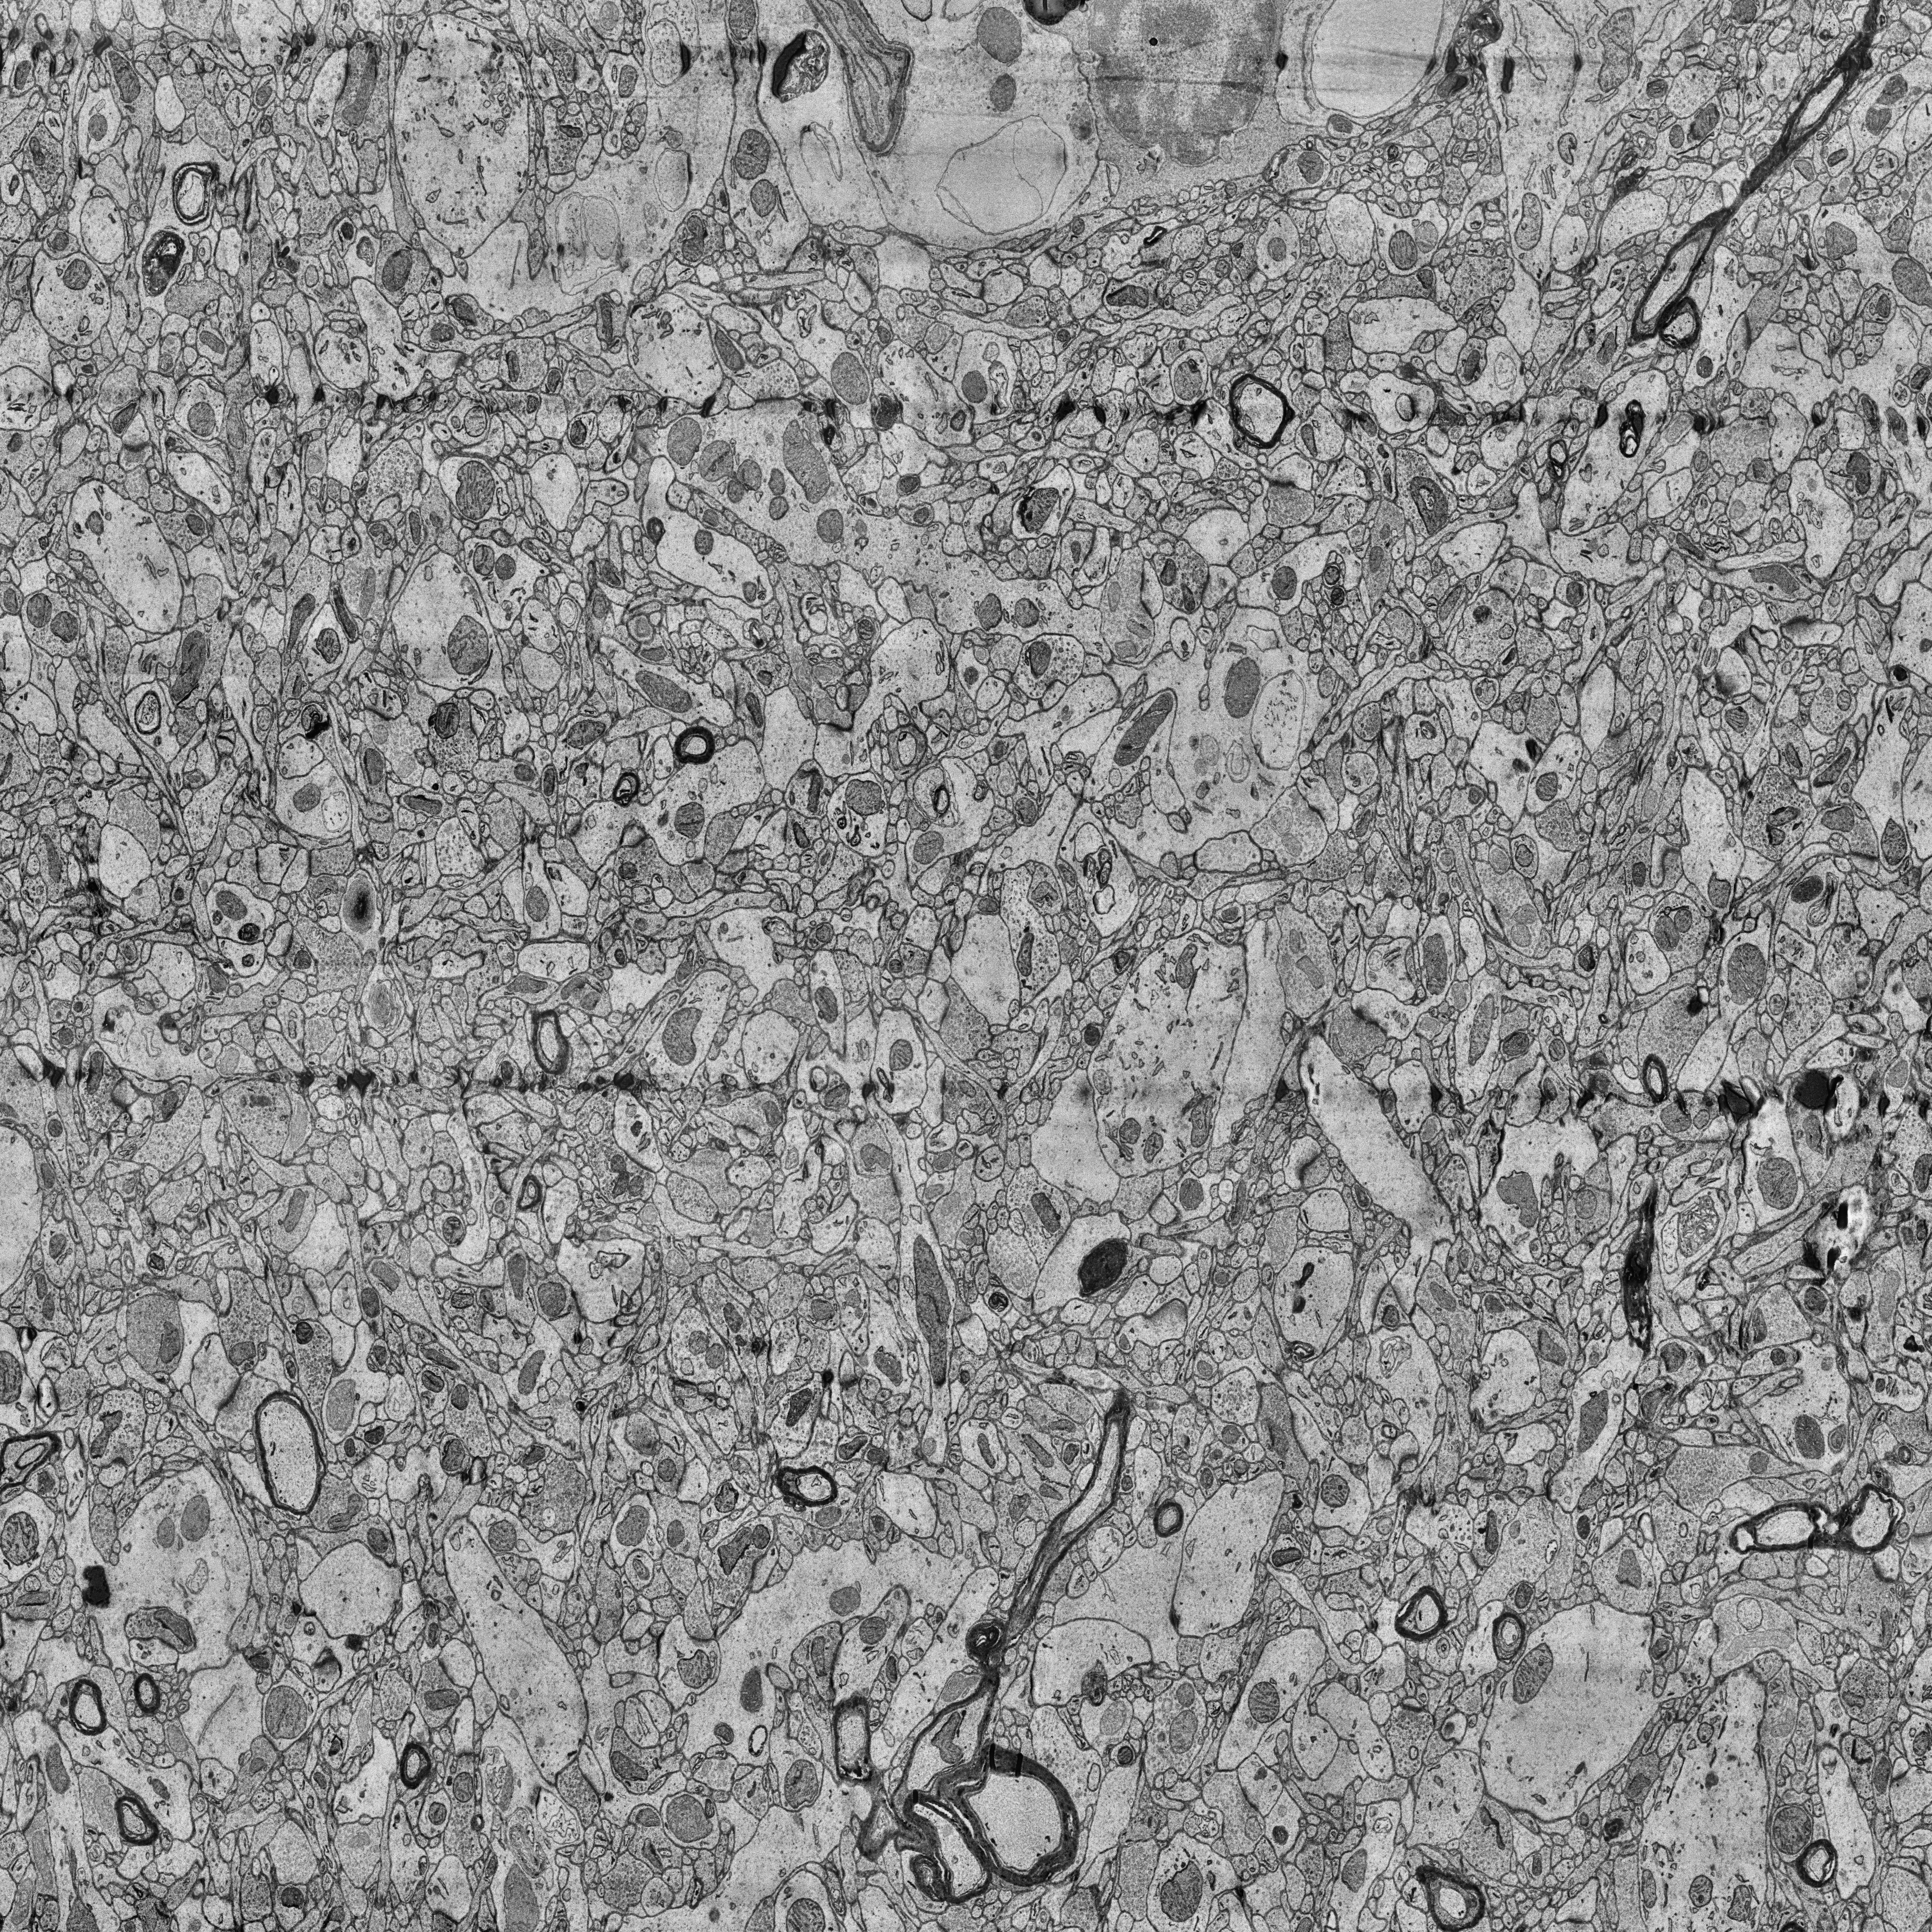
Electron microscopy slice of human cortex tissue
Slice depth (z): 137
Mitochondria instances in slice: 489